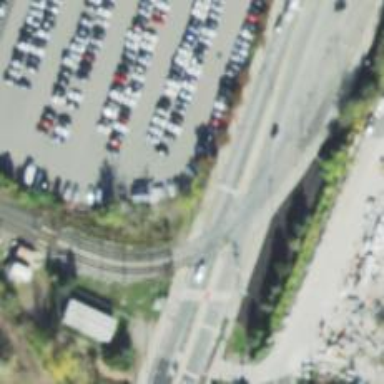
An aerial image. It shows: Crossing for the railway.